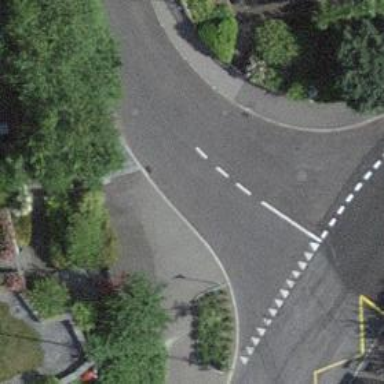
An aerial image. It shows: Kerb serving as barrier.